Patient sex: M
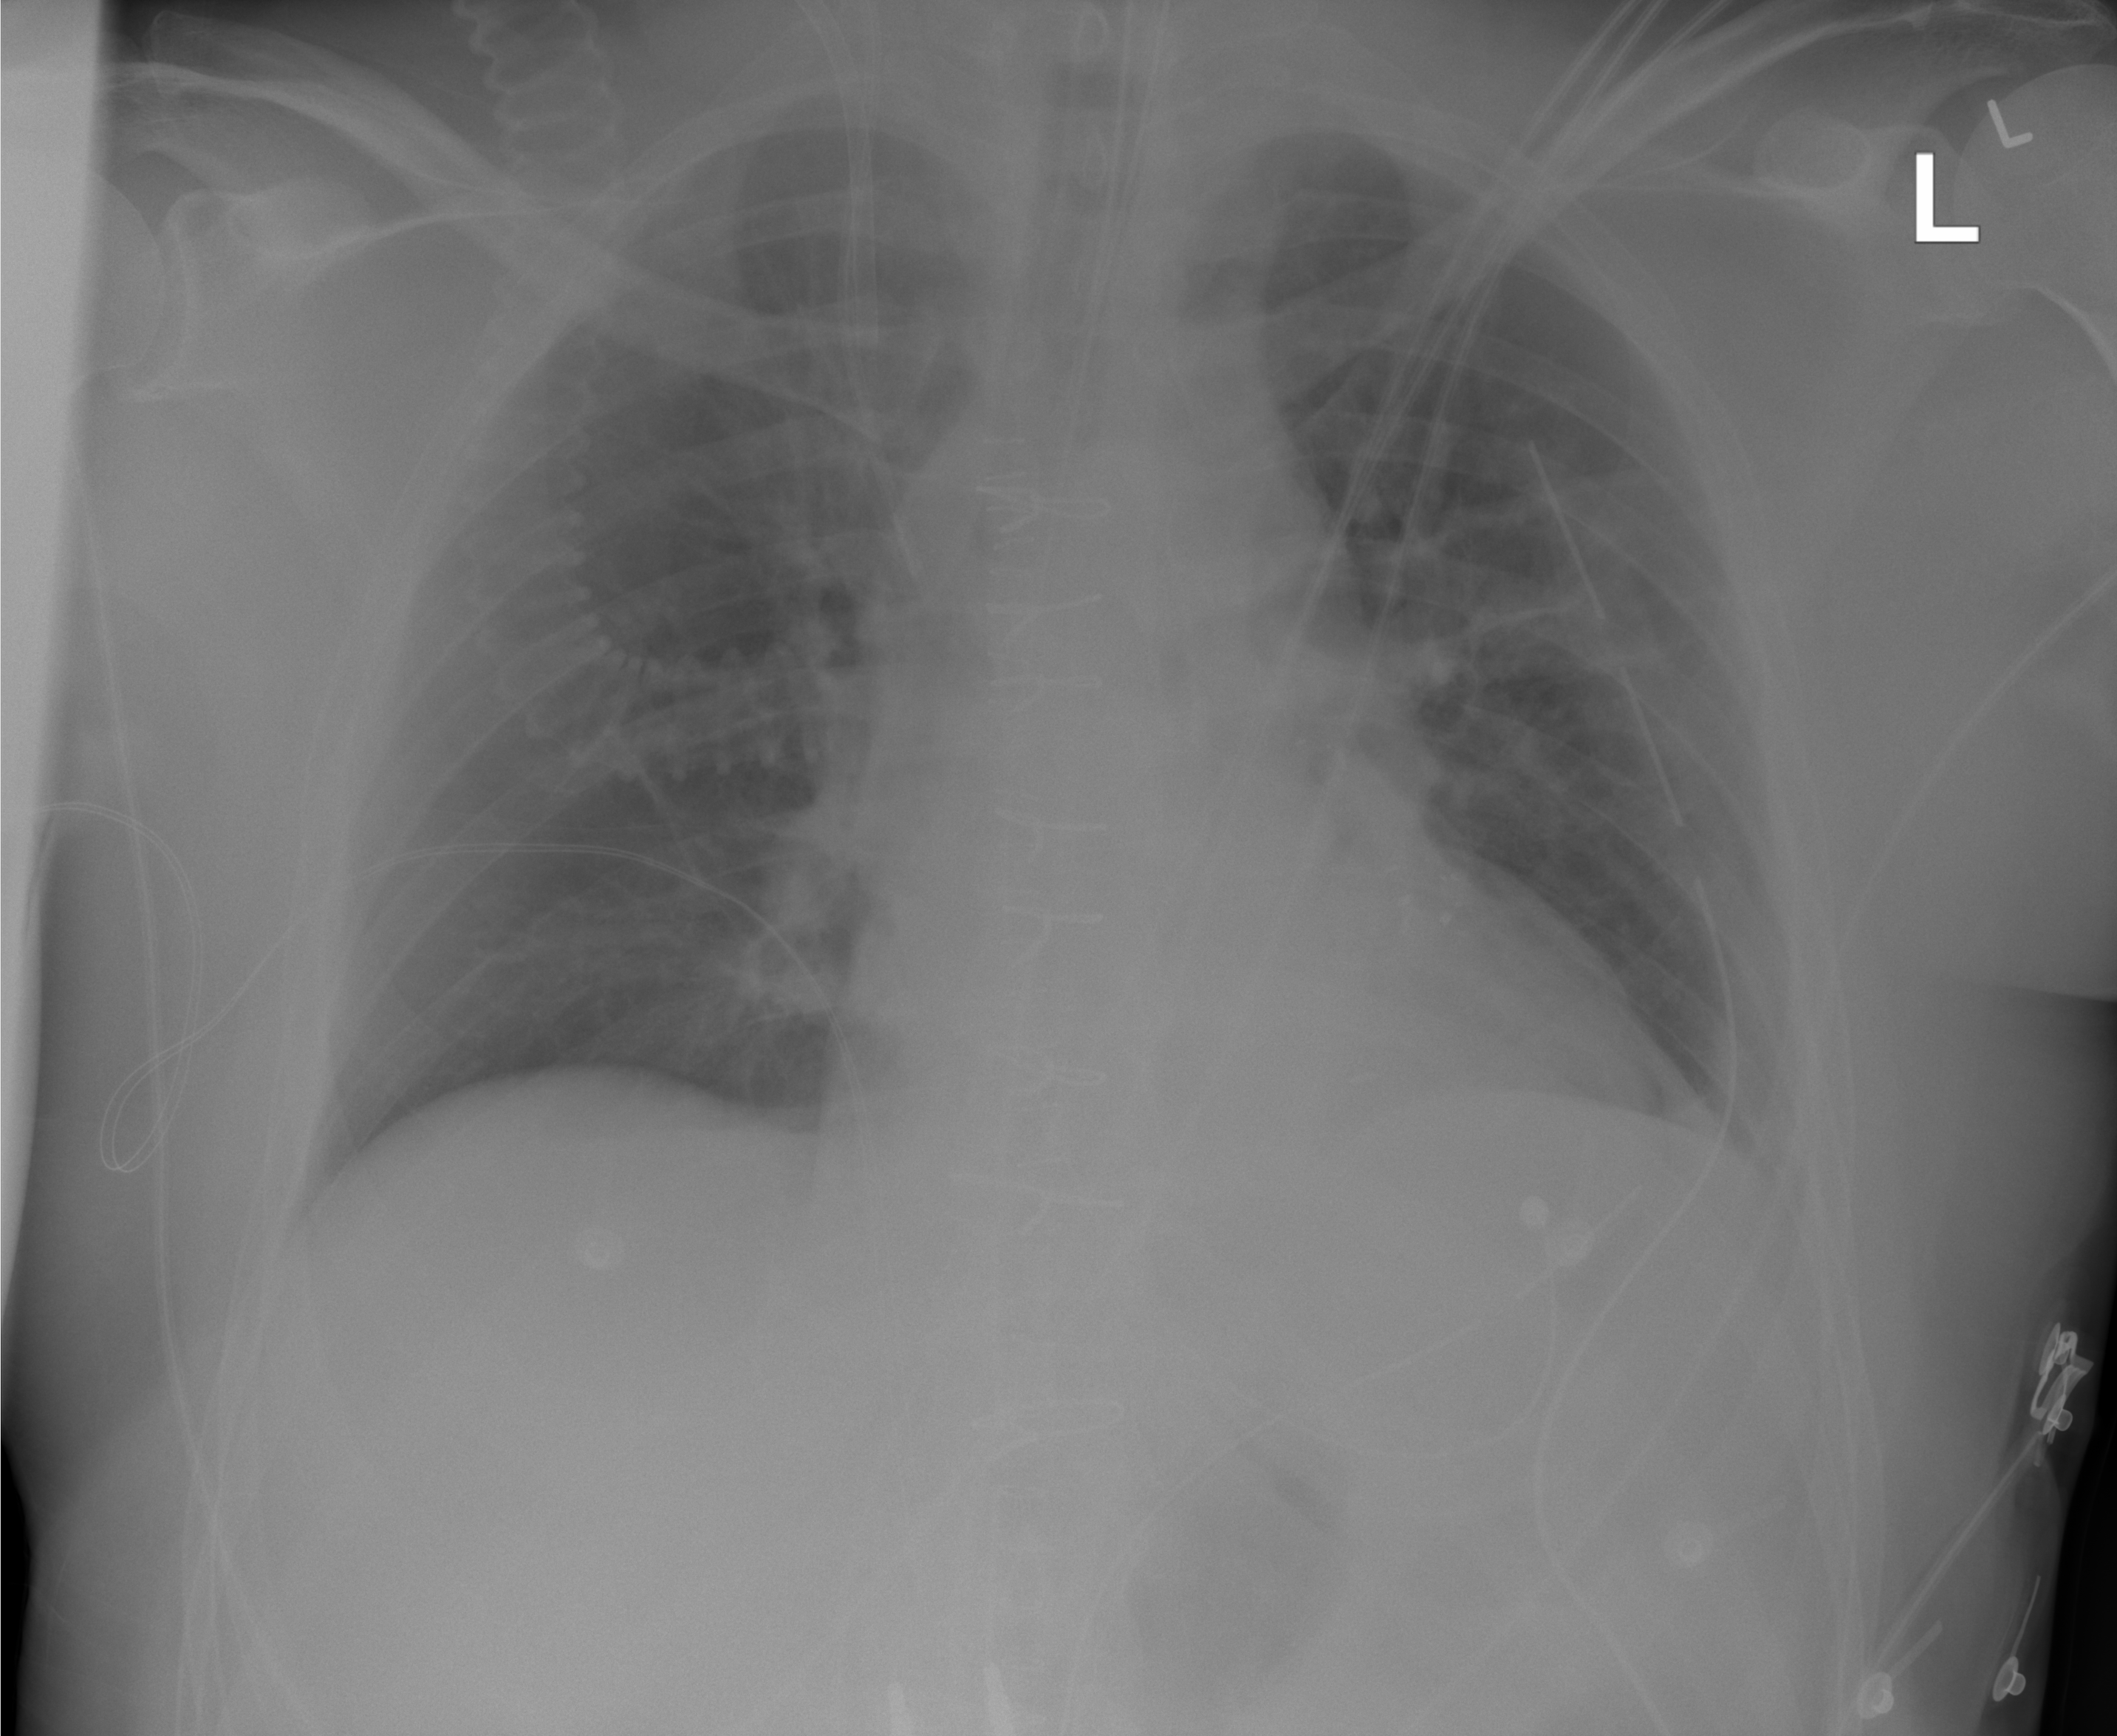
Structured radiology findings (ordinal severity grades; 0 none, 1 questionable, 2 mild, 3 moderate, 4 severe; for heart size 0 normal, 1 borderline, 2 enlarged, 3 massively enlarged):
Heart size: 0
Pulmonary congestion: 0
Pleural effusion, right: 0
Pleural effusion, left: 0
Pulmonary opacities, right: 0
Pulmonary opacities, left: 0
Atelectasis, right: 2
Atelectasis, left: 2